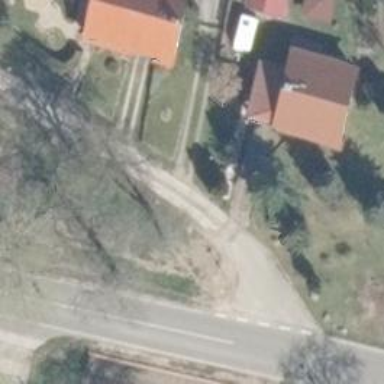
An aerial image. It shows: Residential road with concrete surface and no sidewalk.